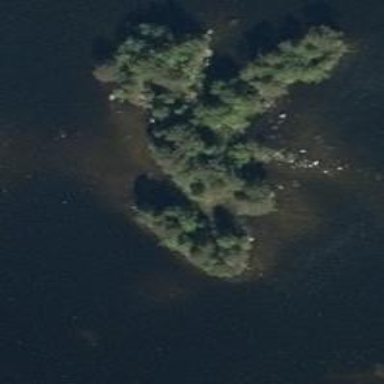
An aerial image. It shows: Islet covered with woodland.